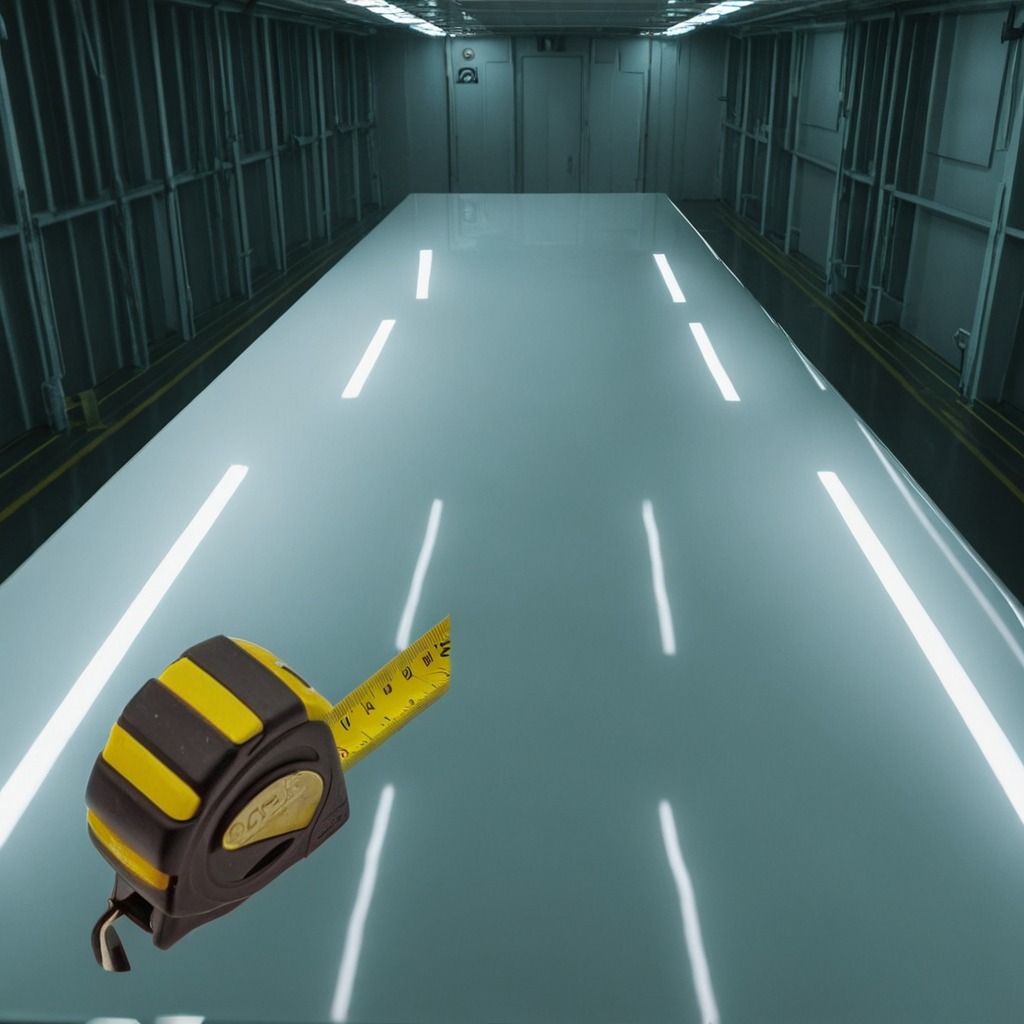
A measuring tape is lying on a high-gloss table in a ship maintenance bay industrial lighting.